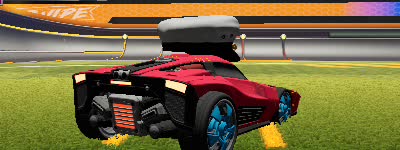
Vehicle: breakout